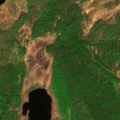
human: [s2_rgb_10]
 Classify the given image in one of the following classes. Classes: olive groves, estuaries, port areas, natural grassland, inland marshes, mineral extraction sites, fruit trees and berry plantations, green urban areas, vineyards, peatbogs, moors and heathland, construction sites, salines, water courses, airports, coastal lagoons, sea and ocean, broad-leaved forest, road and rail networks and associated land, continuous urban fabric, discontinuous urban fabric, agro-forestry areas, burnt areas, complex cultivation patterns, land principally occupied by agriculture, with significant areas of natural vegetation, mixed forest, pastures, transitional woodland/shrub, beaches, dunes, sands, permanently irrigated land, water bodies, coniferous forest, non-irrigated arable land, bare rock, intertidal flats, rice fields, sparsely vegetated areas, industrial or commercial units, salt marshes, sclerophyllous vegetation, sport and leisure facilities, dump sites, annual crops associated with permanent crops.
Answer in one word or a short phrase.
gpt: mixed forest, transitional woodland/shrub